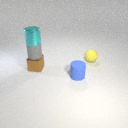
small cyan metal cylinder above small brown metal cube